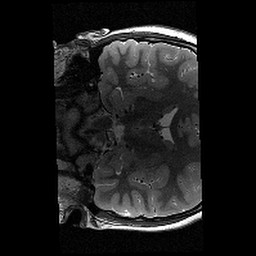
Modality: T2w
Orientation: coronal
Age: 9
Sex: male
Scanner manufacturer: siemens
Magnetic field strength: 3 T
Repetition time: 9.23 s
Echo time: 0.067 s